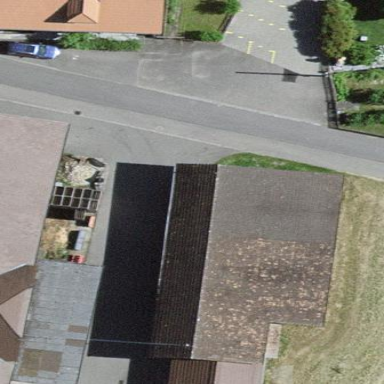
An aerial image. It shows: Rural barn.